Question: For some reason that I haven't been able to figure out, the program I've been working on for a while now isn't running. This is the error message I've been getting:

All I did between the time it was working and now was add another class, but even after deleting it the error message is still here. Netbeans has also been unhelpful, there aren't any errors marked in red in the code. I'm still a beginner to Java, so I don't know how much is needed to find the error, so here is all of the code:
'''
public class ChooseYourOwn {
static class Character {
private static int str;
public Character() {
int str = 0;
int spd = 0;
int agl = 0;
int def = 0;
int mag = 0;
int wil = 0;
int mp = 0;
int hp = 0;
}
private Character(String name) {
}
}
/**
*
* @param args
* @return
*/
public static int main(String[] args) {
//set up character
System.out.println("Choose a class:");
String [] genusOptions;
genusOptions = new String[] {"
1-Warrior
2-Mage
3-Thief"};
System.out.println(Arrays.toString(genusOptions));
Scanner input1 = new Scanner(System.in);
String genus;
genus = input1.nextLine();
System.out.println("Your character's stats are:");
switch (genus) {
case "1":
{
String[] array = new String[] {"
Strength-15
Speed-5
Agility-5
Defense-10
MagicDamage-5
MagicDefense-0
MagicPoints-5
HitPoints-15
"};
System.out.println(Arrays.toString(array));
int str = 5;
int spd = 2;
int agl = 2;
int def = 5;
int mag = 0;
int wil = 0;
int mp = 0;
int hp = 10;
break;
}
case "2":
{
String[] array = new String[] {"
Strength-5
Speed-5
Agility-5
Defense-0
MagicDamage-15
MagicDefense-10
MagicPoints-15
HitPoints-5
"};
System.out.println(Arrays.toString(array));
int str = 5;
int spd = 5;
int agl = 5;
int def = 0;
int mag = 10;
int wil = 10;
int mp = 15;
int hp = 5;
break;
}
case "3":
{
String[] array = new String[] {"
Strength-10
Speed-15
Agility-15
Defense-10
MagicDamage-10
MagicDefense-5
MagicPoints-10
HitPoints-10
"};
System.out.println(Arrays.toString(array));
int str = 10;
int spd = 15;
int agl = 15;
int def = 10;
int mag = 10;
int wil = 5;
int mp = 10;
int hp = 10;
break;
}
}
String[] array = new String[] {"
1-Move
2-Rest
3-Attack
4-Run
5-Activate lever/button/chest
6-Inventory
7-Skills"};
System.out.println("Choose a number to continue");
System.out.println(Arrays.toString(array));
Scanner input2;
input2 = new Scanner(System.in);
String action;
action = input2.nextLine();
switch (action) {
case "1":
{
System.out.println("");
//not done yet
break;
}
case "2":
{
System.out.println("");
//Rest, restores some health
break;
}
case "3":
{
System.out.println("");
int max = 100;
int min = 0;
Random rand = new Random();
int randomNum = rand.nextInt((max - min) + 1) + min;
int damage = 0;
if (10 > randomNum) {
damage = (Character.str/100) * 10;
} else if (20 > randomNum) {
damage = (Character.str/100) * 20;
} else if (30 > randomNum) {
damage = (Character.str/100) * 30;
} else if (40 > randomNum) {
damage = (Character.str/100) * 40;
} else if (50 > randomNum) {
damage = (Character.str/100) * 50;
} else if (60 > randomNum) {
damage = (Character.str/100) * 60;
} else if (70 > randomNum) {
damage = (Character.str/100) * 70;
} else if (80 > randomNum) {
damage = (Character.str/100) * 80;
} else if (90 > randomNum) {
damage = (Character.str/100) * 90;
} else if (100 > randomNum) {
damage = Character.str;
}
System.out.println( damage );
break;
}
case "4":
{
System.out.println("");
//not done yet
break;
}
case "5":
{
System.out.println("");
//not done yet
break;
}
case "6":
{
System.out.println("");
//not done yet
break;
}
case "7":
{
System.out.println("");
//not done yet
}
}
return (0);
}
}
'''
There have been similar questions asked here before, but none of them helped and others were very unclear. A good and coherent answer would be much appreciated, thanks.
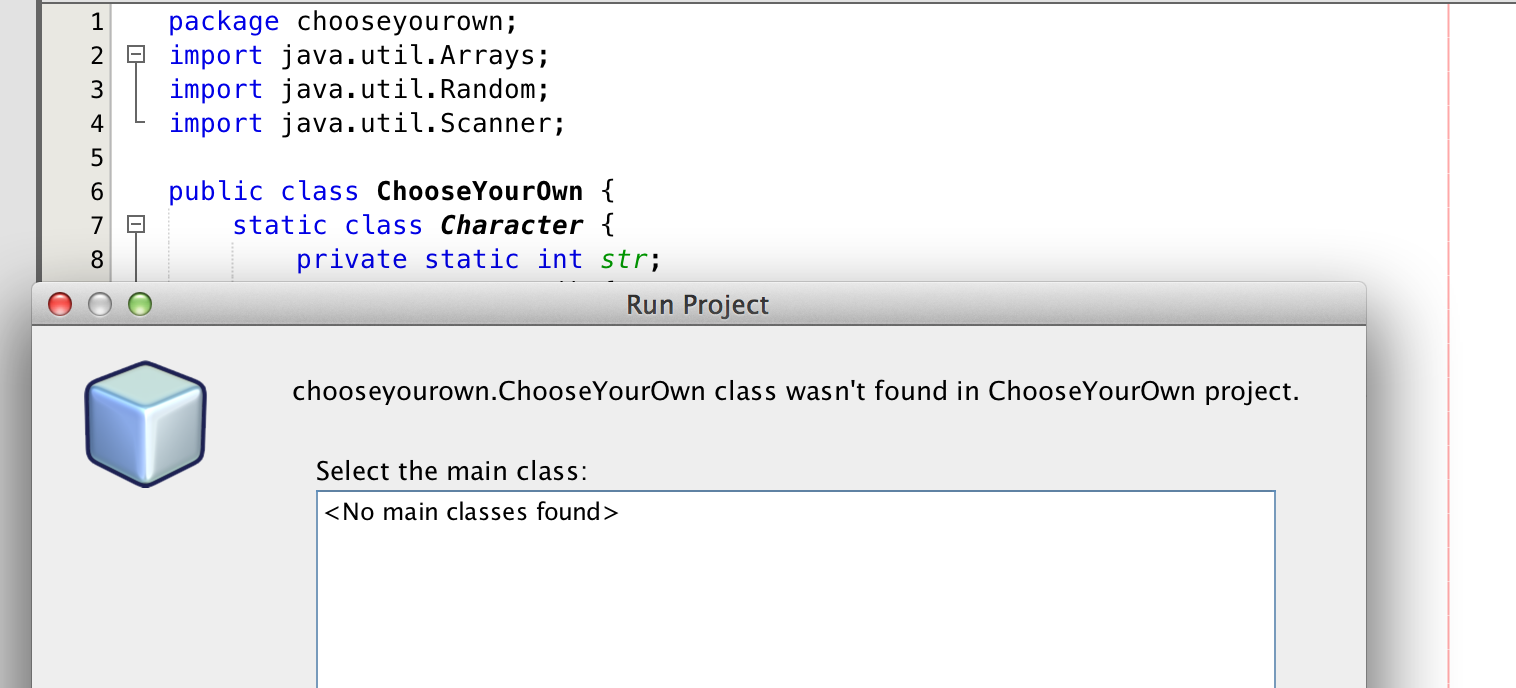
Answer: In Java, the main method signature is 'public static void main(String[] args)', however in your code you are using 'public static int main(String[] args)'.